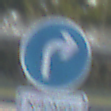
Verkehrszeichen: VorgeschriebeneFahrtrichtungRechts
Zusatzzeichen unten: BesondereFahrzeugeUndTransportgueter4
Umgebung: Outdoor, Urban
Tageszeit: SunriseSunset
Wetter: Clear
Licht: Natural
Jahreszeit: NotSpecified
Kontrast: MediumContrast